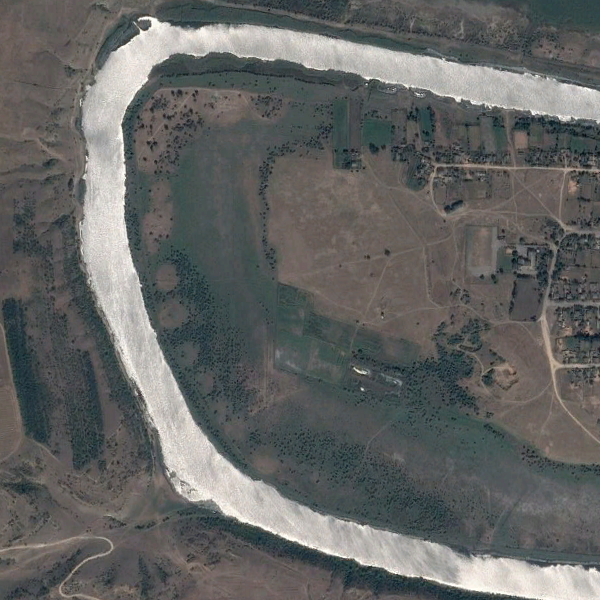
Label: River